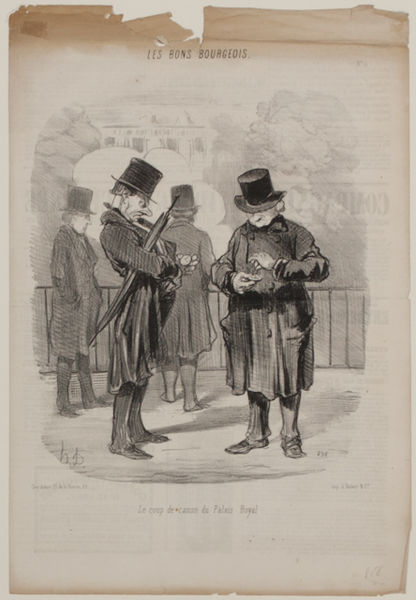
Titel: Les Bons Bourgeois, No. 5, from Series, Le Coup de Canon du Palais Royal
Künstler: Honoré Victorin Daumier
Standort: Amherst (Massachusetts, USA)
Institution: Mead Art Museum, Amherst College
Schlagwörter: hands, hat, men, white, black, france, nose, old, wall, print, two, floor, railing, cloud, man, stone, background, building, head, house, street, trees, drawing, paper, shadow, coat, caricature, cartoon, coats, daumier, hats, line, sketch, boots, french, jacket, clock, suits, bridge, fence, town, ledge, ground, pockets, shoes, watch, pencil, book, lithograph, shadows, four, money, gentleman, top hat, bank, black white, stick, standing, angry, business, waiting, gentlemen, umbrella, race, umbrellas, time, printing, bourgeois, mand, lawyer, wrist, middle class, pocket watch, xix, jackets, top hats, unhappy, gentelmen, bons, timepiece, les bons bourgeois, fance, unbrella, watches, bourgois, brokers, liar, the good middle class, anglry, bourgeious, topcoats, bourgeouise